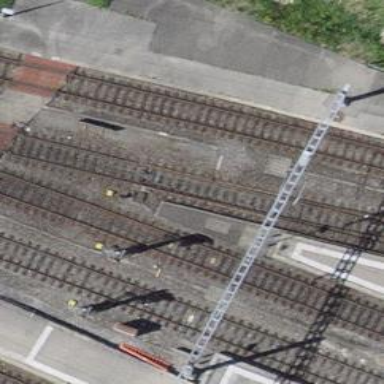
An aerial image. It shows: Railway signal.